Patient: sex M, age 57
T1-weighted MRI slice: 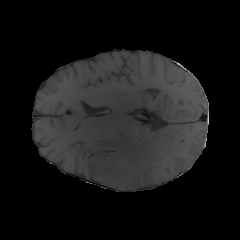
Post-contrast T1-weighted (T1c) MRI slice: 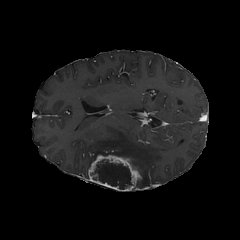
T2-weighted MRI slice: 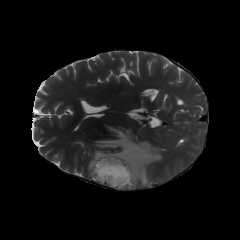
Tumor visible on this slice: yes
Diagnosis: Glioblastoma, IDH-wildtype
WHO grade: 4